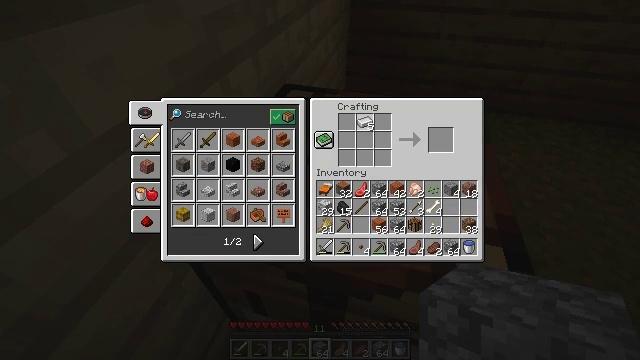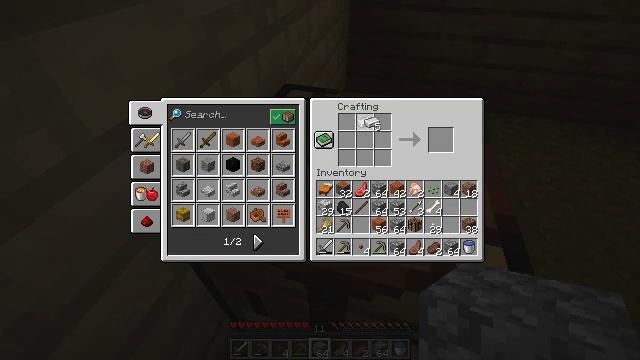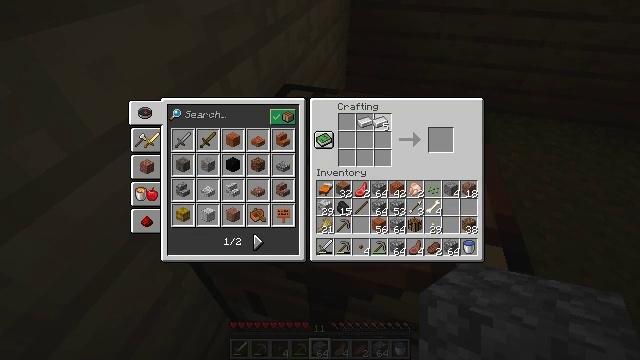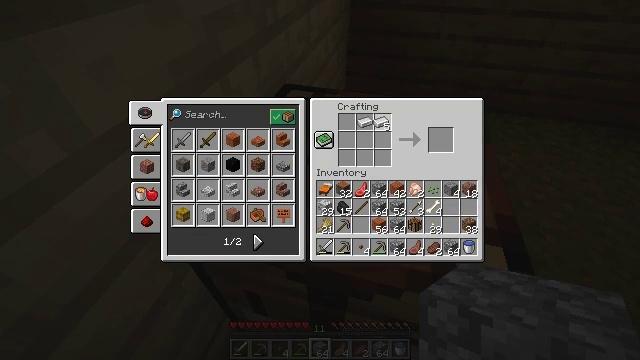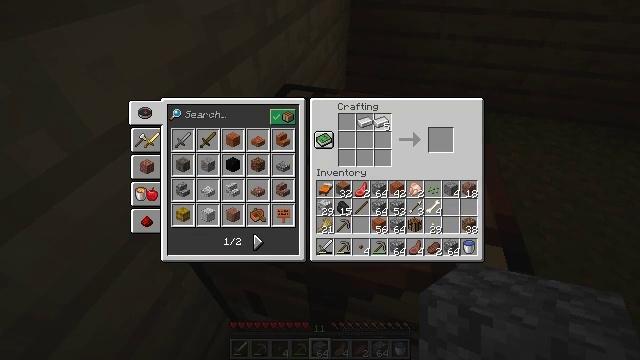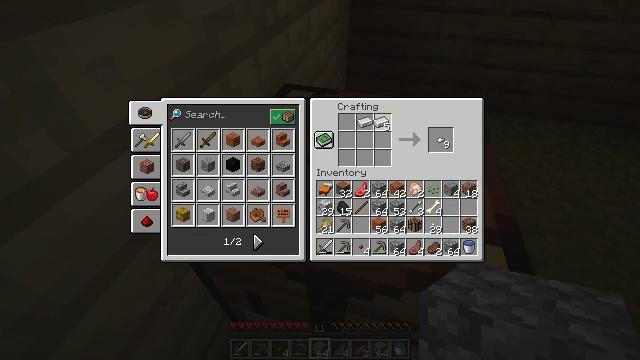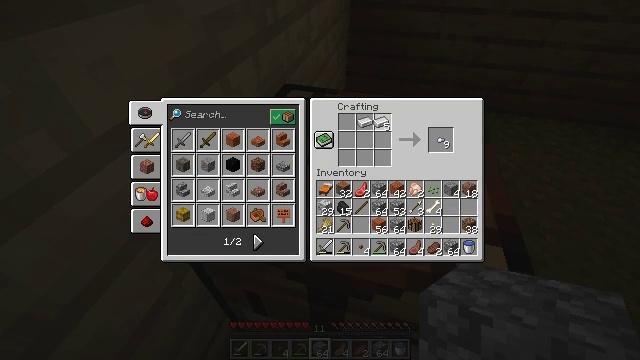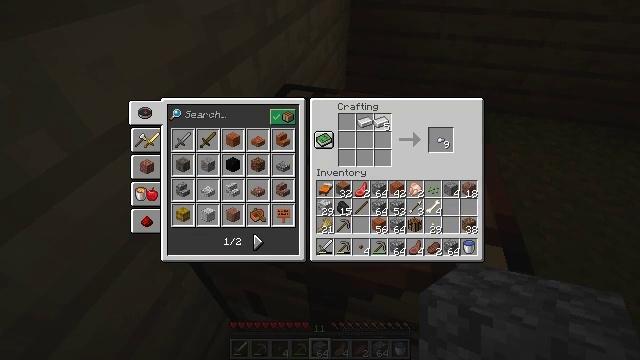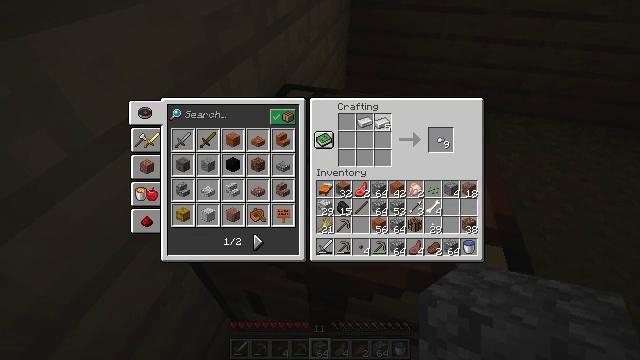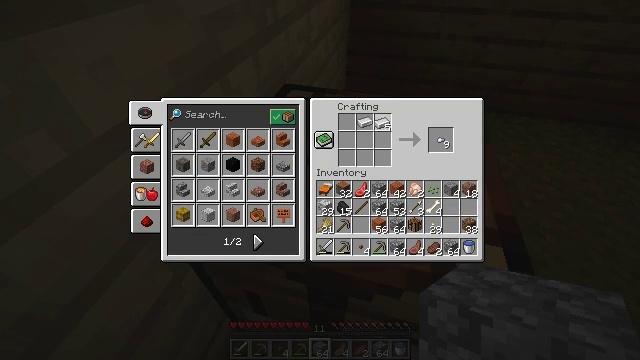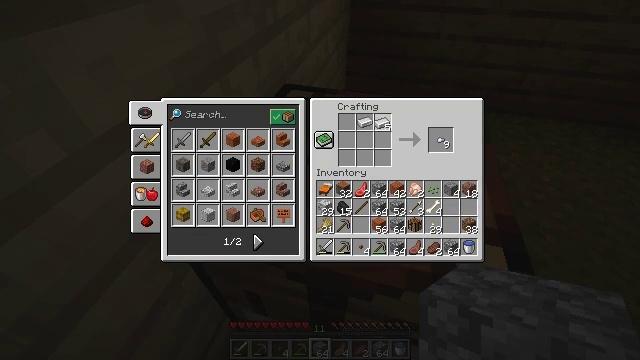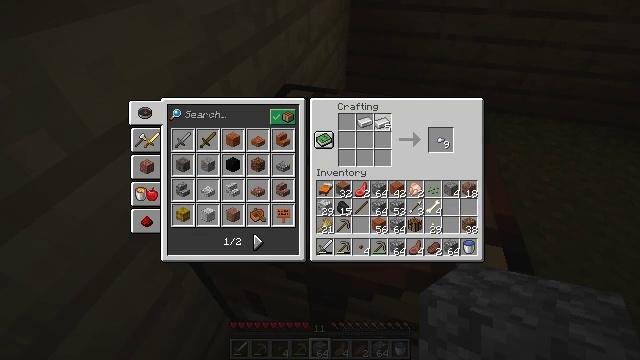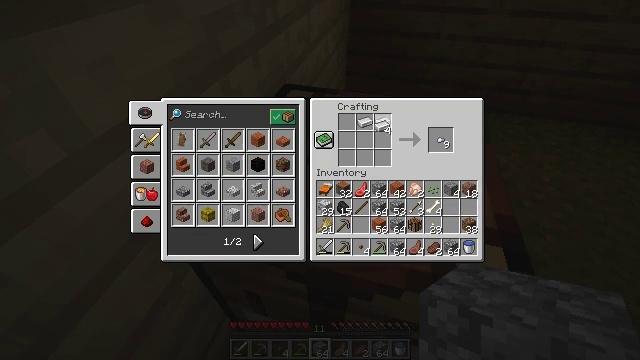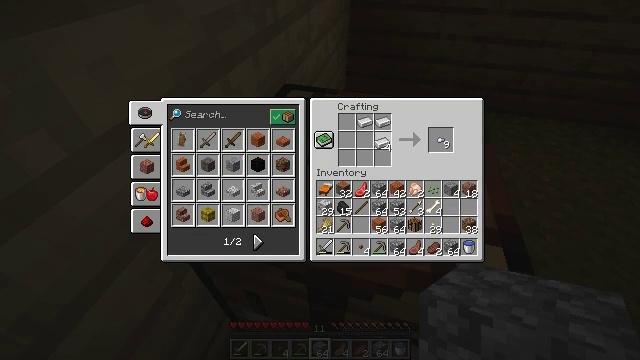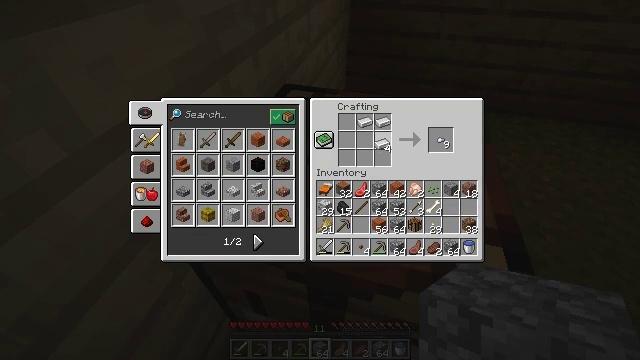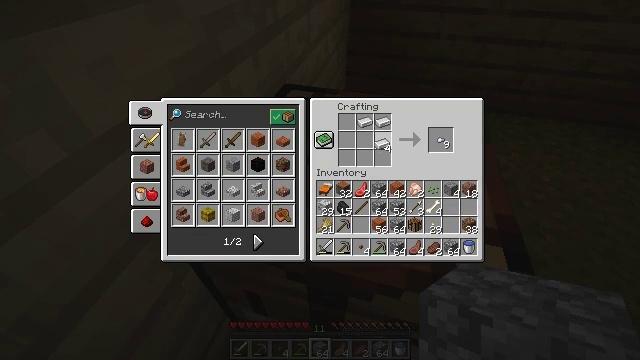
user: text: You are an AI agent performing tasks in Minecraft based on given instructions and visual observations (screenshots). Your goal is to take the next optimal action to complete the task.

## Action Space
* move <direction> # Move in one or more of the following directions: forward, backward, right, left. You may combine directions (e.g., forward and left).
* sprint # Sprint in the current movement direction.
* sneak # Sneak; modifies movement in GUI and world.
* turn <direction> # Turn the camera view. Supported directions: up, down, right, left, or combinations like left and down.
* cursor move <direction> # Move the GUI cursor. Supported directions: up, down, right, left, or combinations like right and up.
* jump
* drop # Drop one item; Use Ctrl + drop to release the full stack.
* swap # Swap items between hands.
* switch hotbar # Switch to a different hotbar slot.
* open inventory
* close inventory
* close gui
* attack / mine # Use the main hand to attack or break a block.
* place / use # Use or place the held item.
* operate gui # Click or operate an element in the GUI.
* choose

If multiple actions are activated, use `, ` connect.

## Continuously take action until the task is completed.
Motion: motion action
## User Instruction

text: Make an iron door with iron ingots in the crafting table.
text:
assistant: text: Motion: cursor move right
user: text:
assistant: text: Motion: cursor move right
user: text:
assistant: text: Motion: no_op
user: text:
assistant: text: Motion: no_op
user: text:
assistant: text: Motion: no_op
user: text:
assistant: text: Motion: no_op
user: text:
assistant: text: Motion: no_op
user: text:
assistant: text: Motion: choose
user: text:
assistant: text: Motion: choose
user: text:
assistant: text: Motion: choose
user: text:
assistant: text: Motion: choose
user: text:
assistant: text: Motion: no_op
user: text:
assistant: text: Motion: cursor move down
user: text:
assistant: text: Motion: no_op
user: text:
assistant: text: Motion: no_op
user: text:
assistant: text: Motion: no_op
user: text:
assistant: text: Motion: no_op
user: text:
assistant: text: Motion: no_op
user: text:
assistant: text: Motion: no_op
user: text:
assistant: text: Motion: choose
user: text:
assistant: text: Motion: choose
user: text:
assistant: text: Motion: choose
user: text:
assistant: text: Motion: choose
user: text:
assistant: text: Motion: no_op
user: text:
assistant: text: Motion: no_op
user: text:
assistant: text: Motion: cursor move left
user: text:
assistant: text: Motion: no_op
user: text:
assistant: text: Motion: no_op
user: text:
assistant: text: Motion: no_op
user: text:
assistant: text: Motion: no_op